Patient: sex M, age 46
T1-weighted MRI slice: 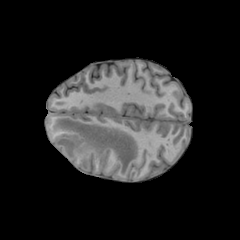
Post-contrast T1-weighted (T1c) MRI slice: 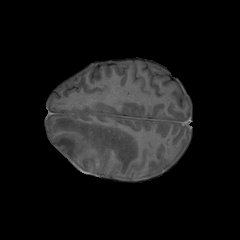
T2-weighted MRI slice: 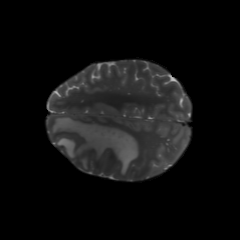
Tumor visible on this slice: yes
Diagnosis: Glioblastoma, IDH-wildtype
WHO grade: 4